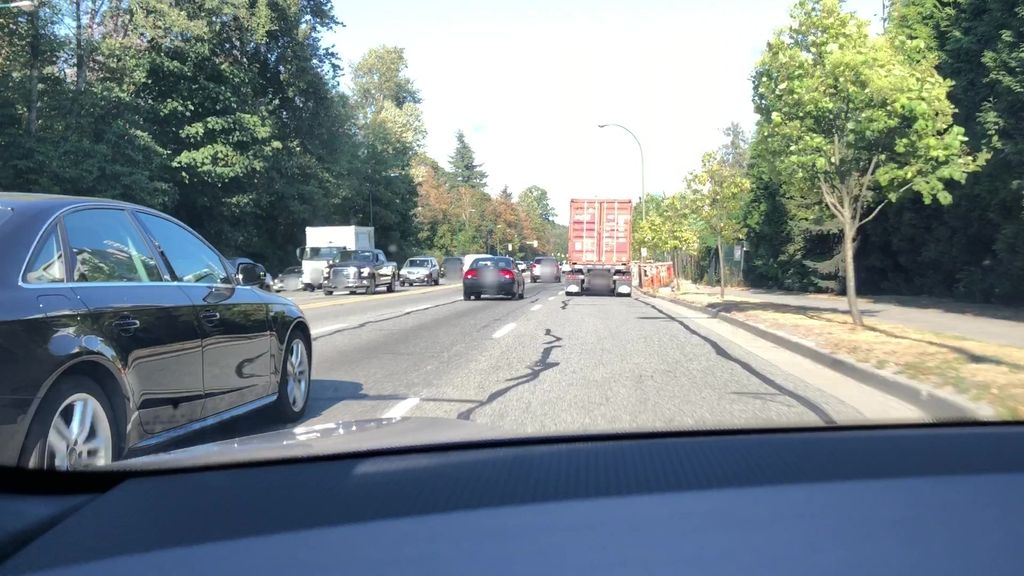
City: vancouver